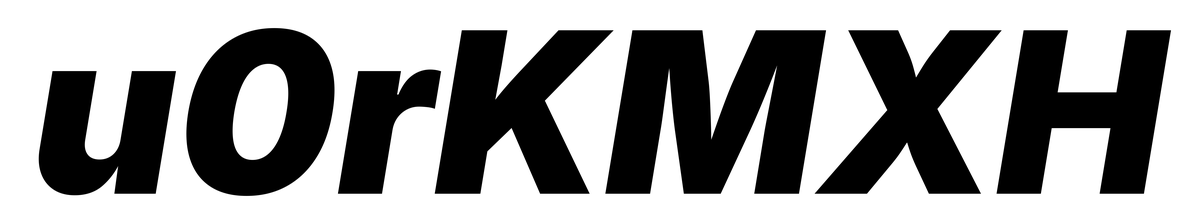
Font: Inter-Italic_Black_Italic